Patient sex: F
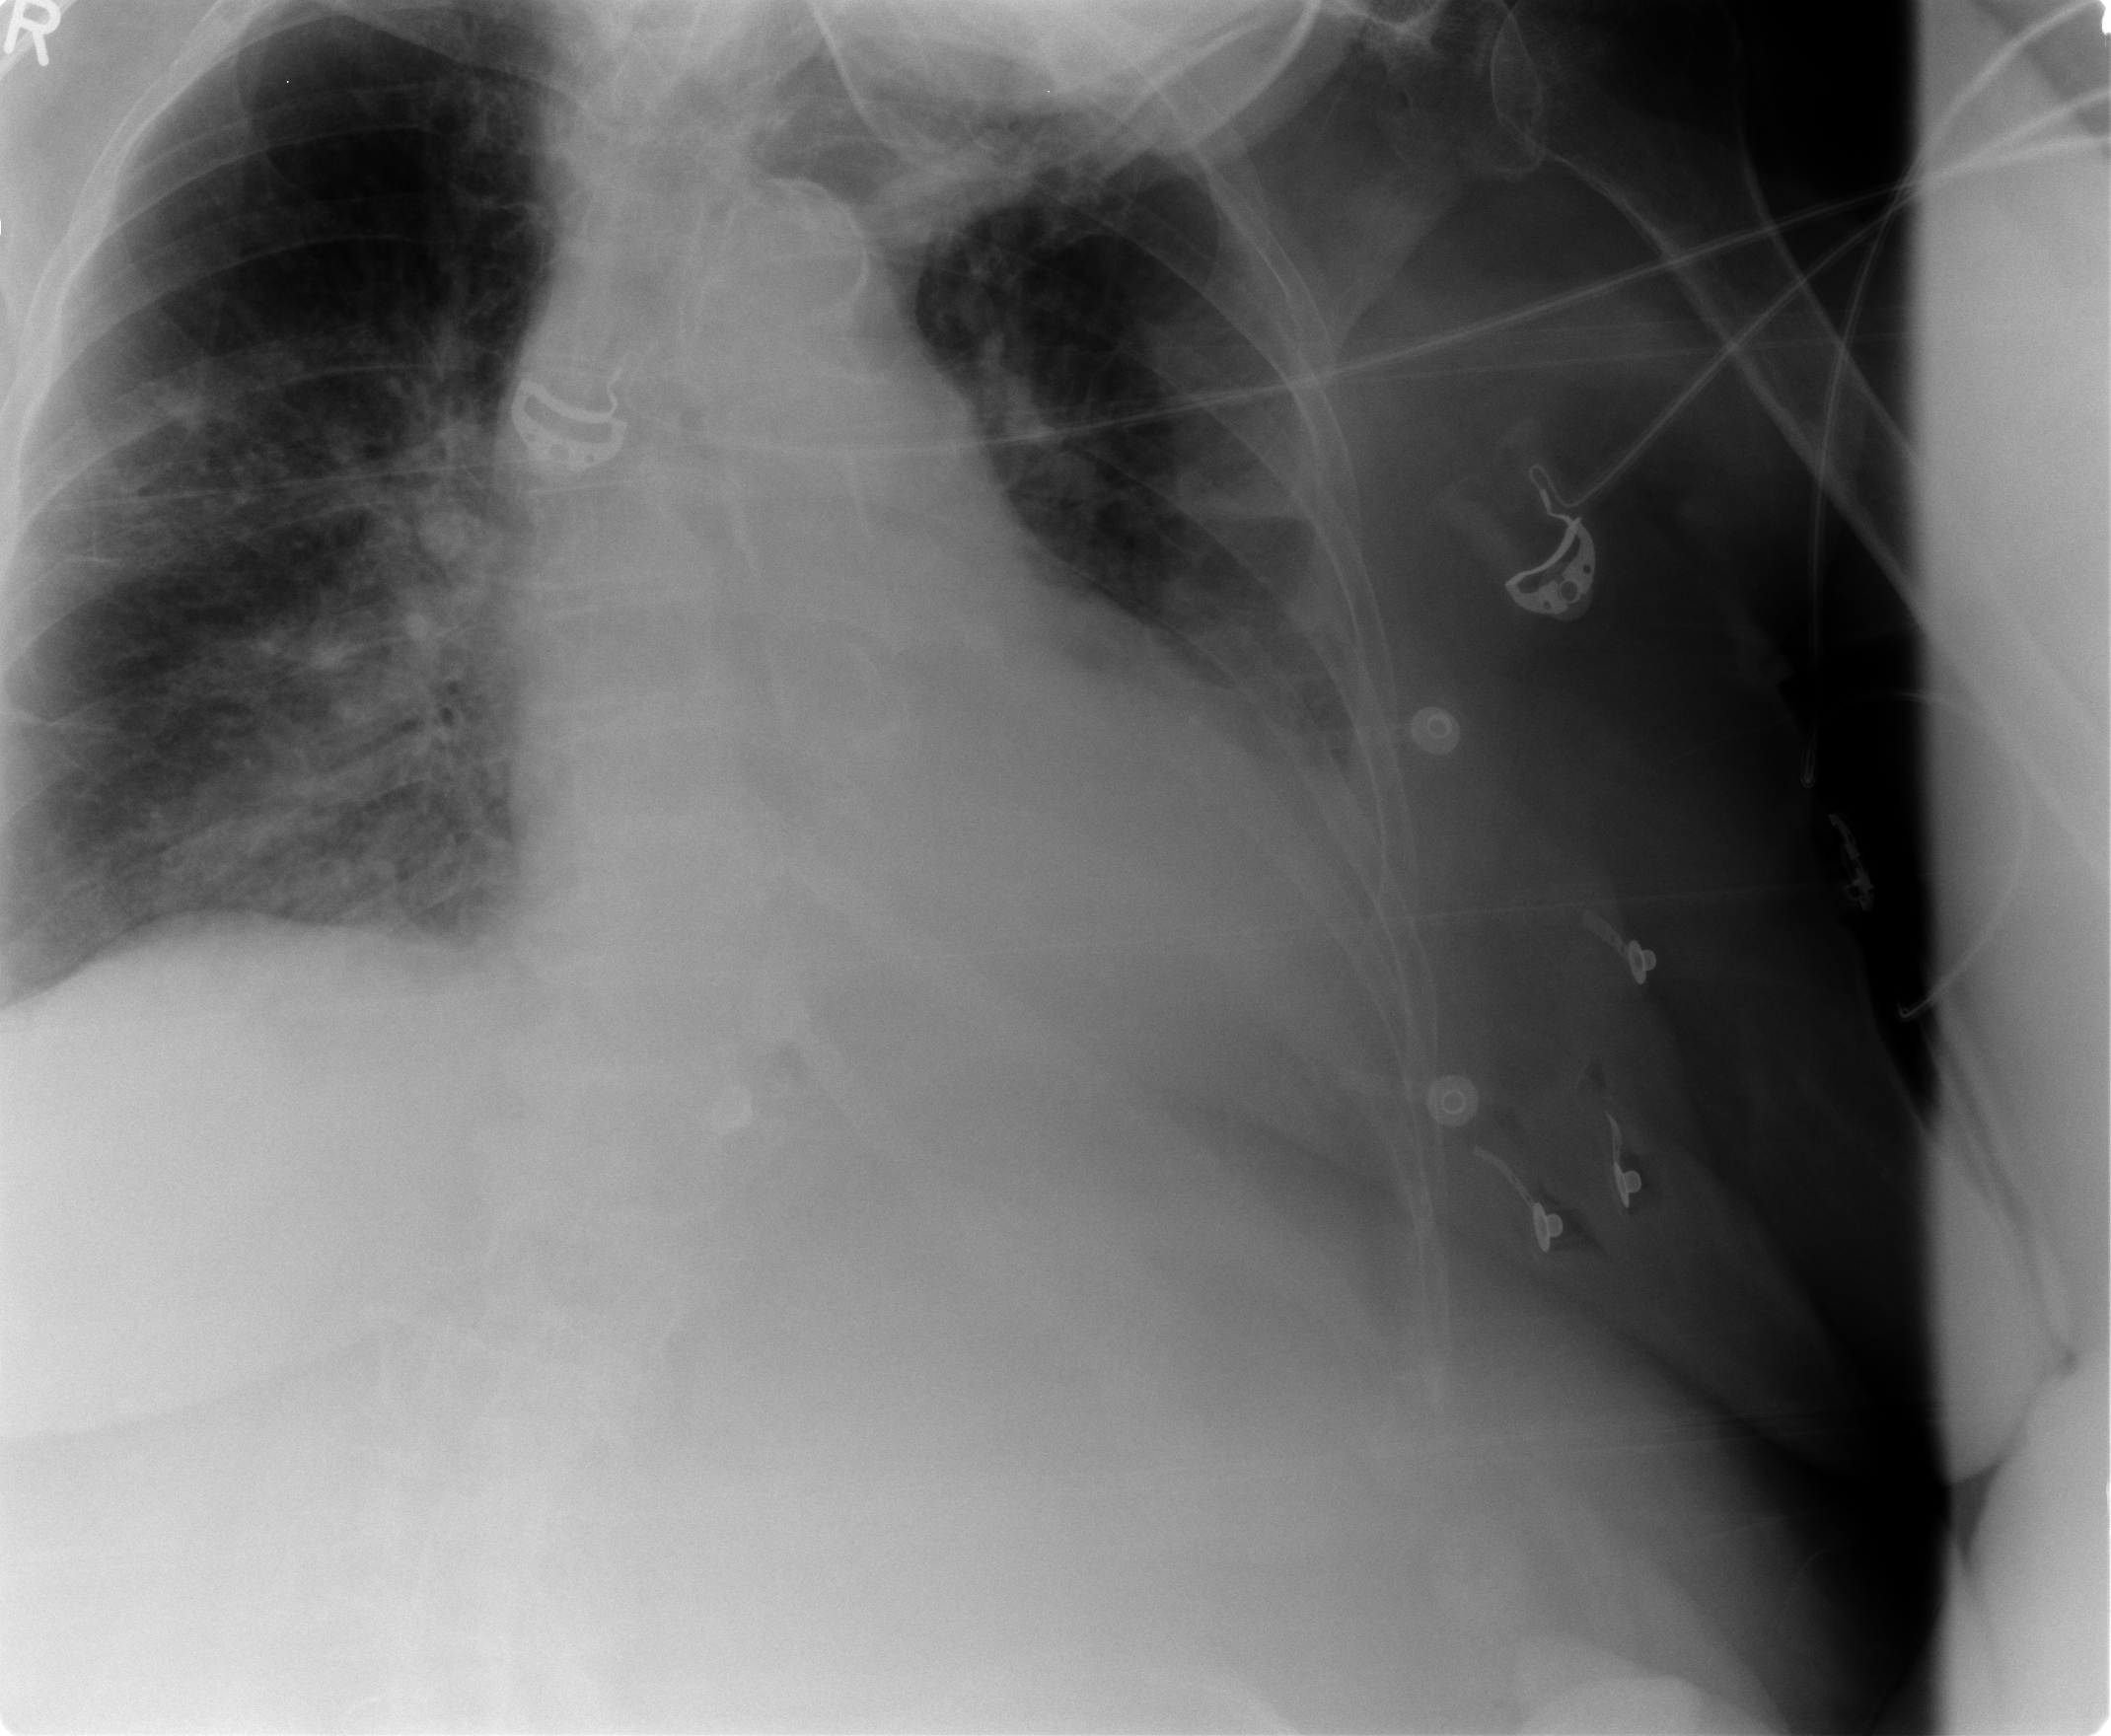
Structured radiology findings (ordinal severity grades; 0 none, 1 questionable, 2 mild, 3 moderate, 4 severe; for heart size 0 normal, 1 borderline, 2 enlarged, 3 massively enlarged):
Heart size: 0
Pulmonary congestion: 1
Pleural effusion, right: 1
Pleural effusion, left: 2
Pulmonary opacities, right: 2
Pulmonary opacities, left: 0
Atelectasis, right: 2
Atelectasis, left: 2